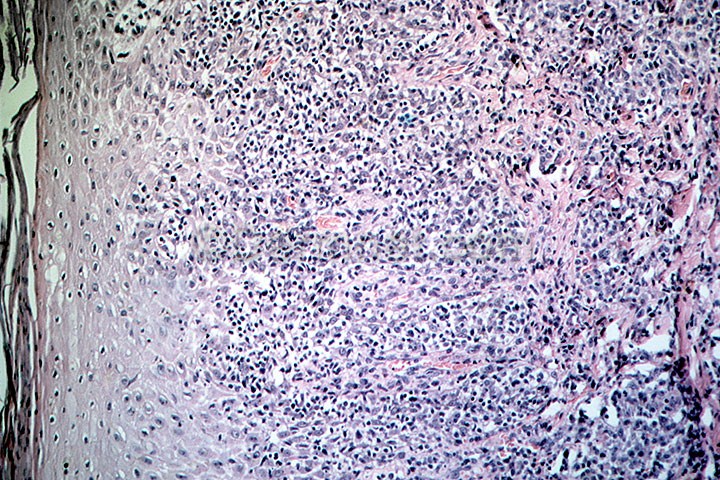
Disease: Actinic Keratosis Basal Cell Carcinoma and other Malignant Lesions